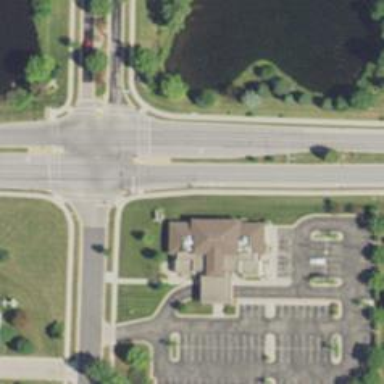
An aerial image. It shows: Asphalt footway with crossing.